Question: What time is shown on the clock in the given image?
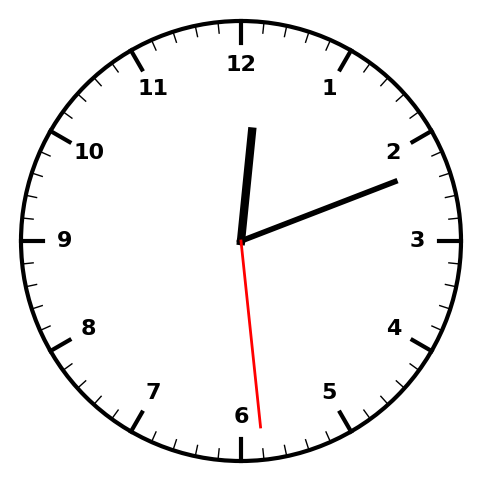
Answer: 12:11:29